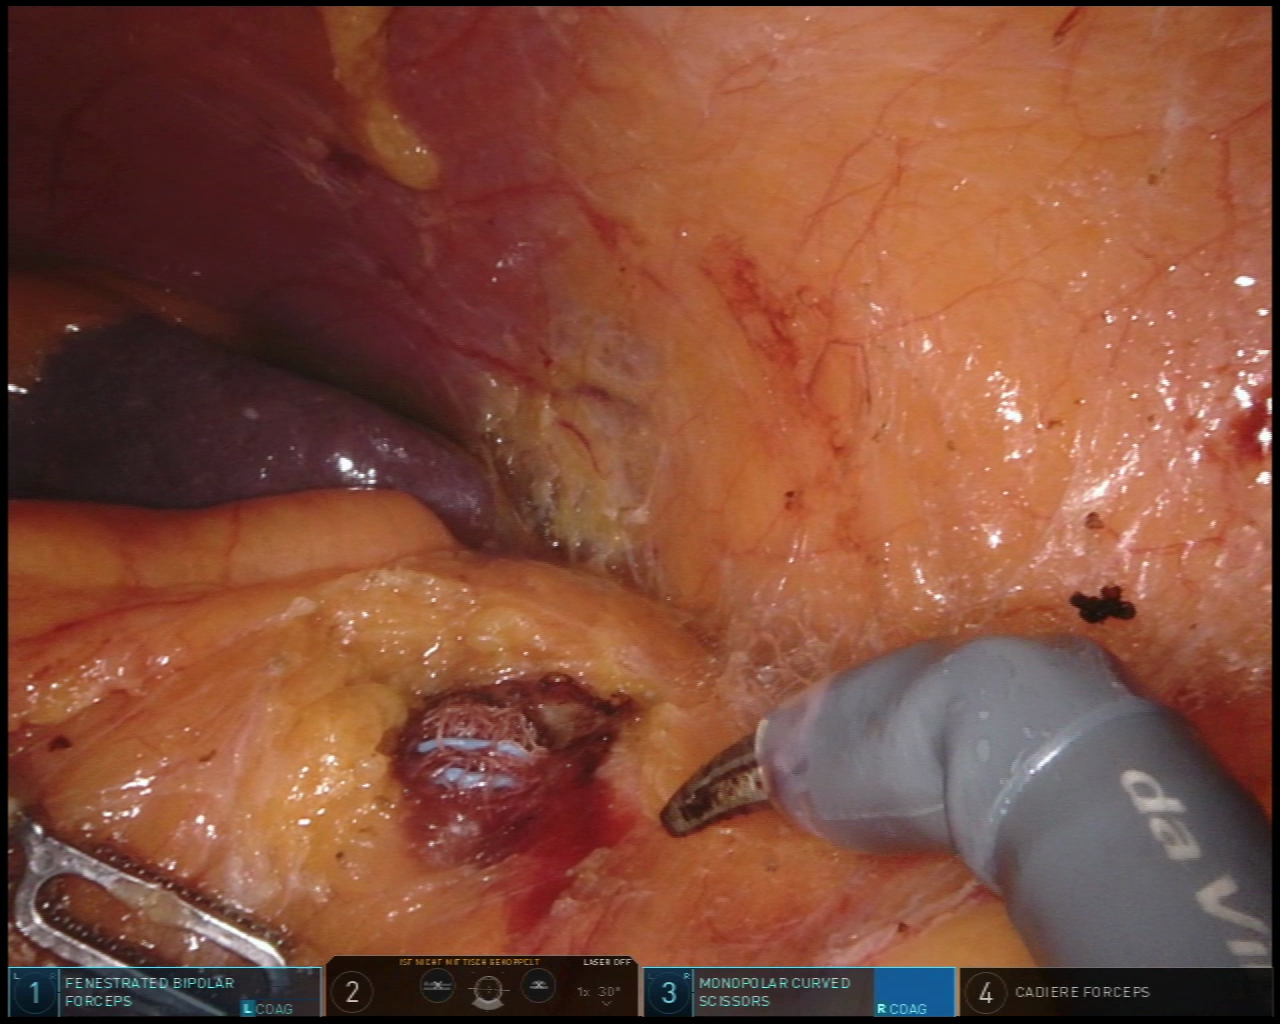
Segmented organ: spleen
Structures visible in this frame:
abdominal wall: yes
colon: no
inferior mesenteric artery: no
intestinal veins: no
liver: no
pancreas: no
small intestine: no
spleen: yes
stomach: no
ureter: no
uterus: no
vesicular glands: no